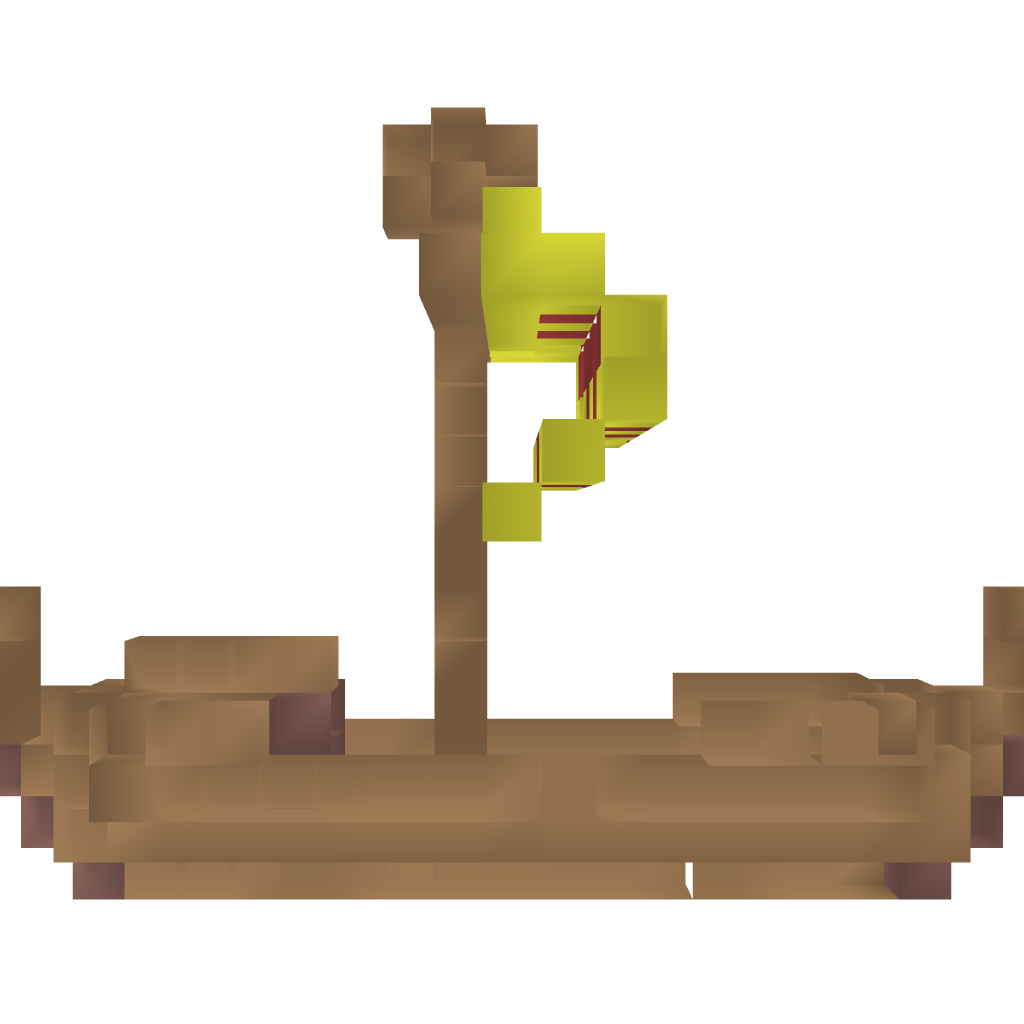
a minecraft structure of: Viking Ship [Small] high quality